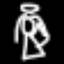
Label: angel